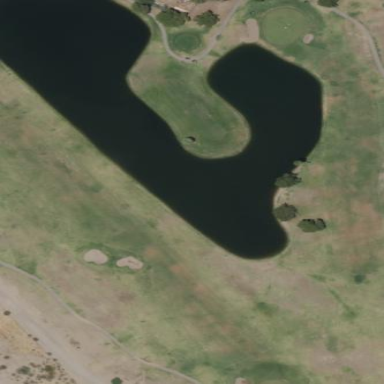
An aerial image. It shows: Grassy area designated as golf fairway.